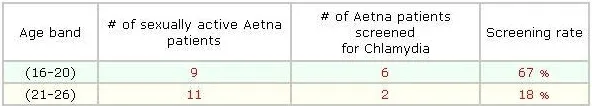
Chlamydia module I "screening performance for my office" page.
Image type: chart (chart)